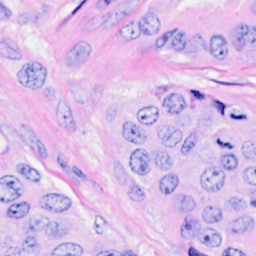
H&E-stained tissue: Breast